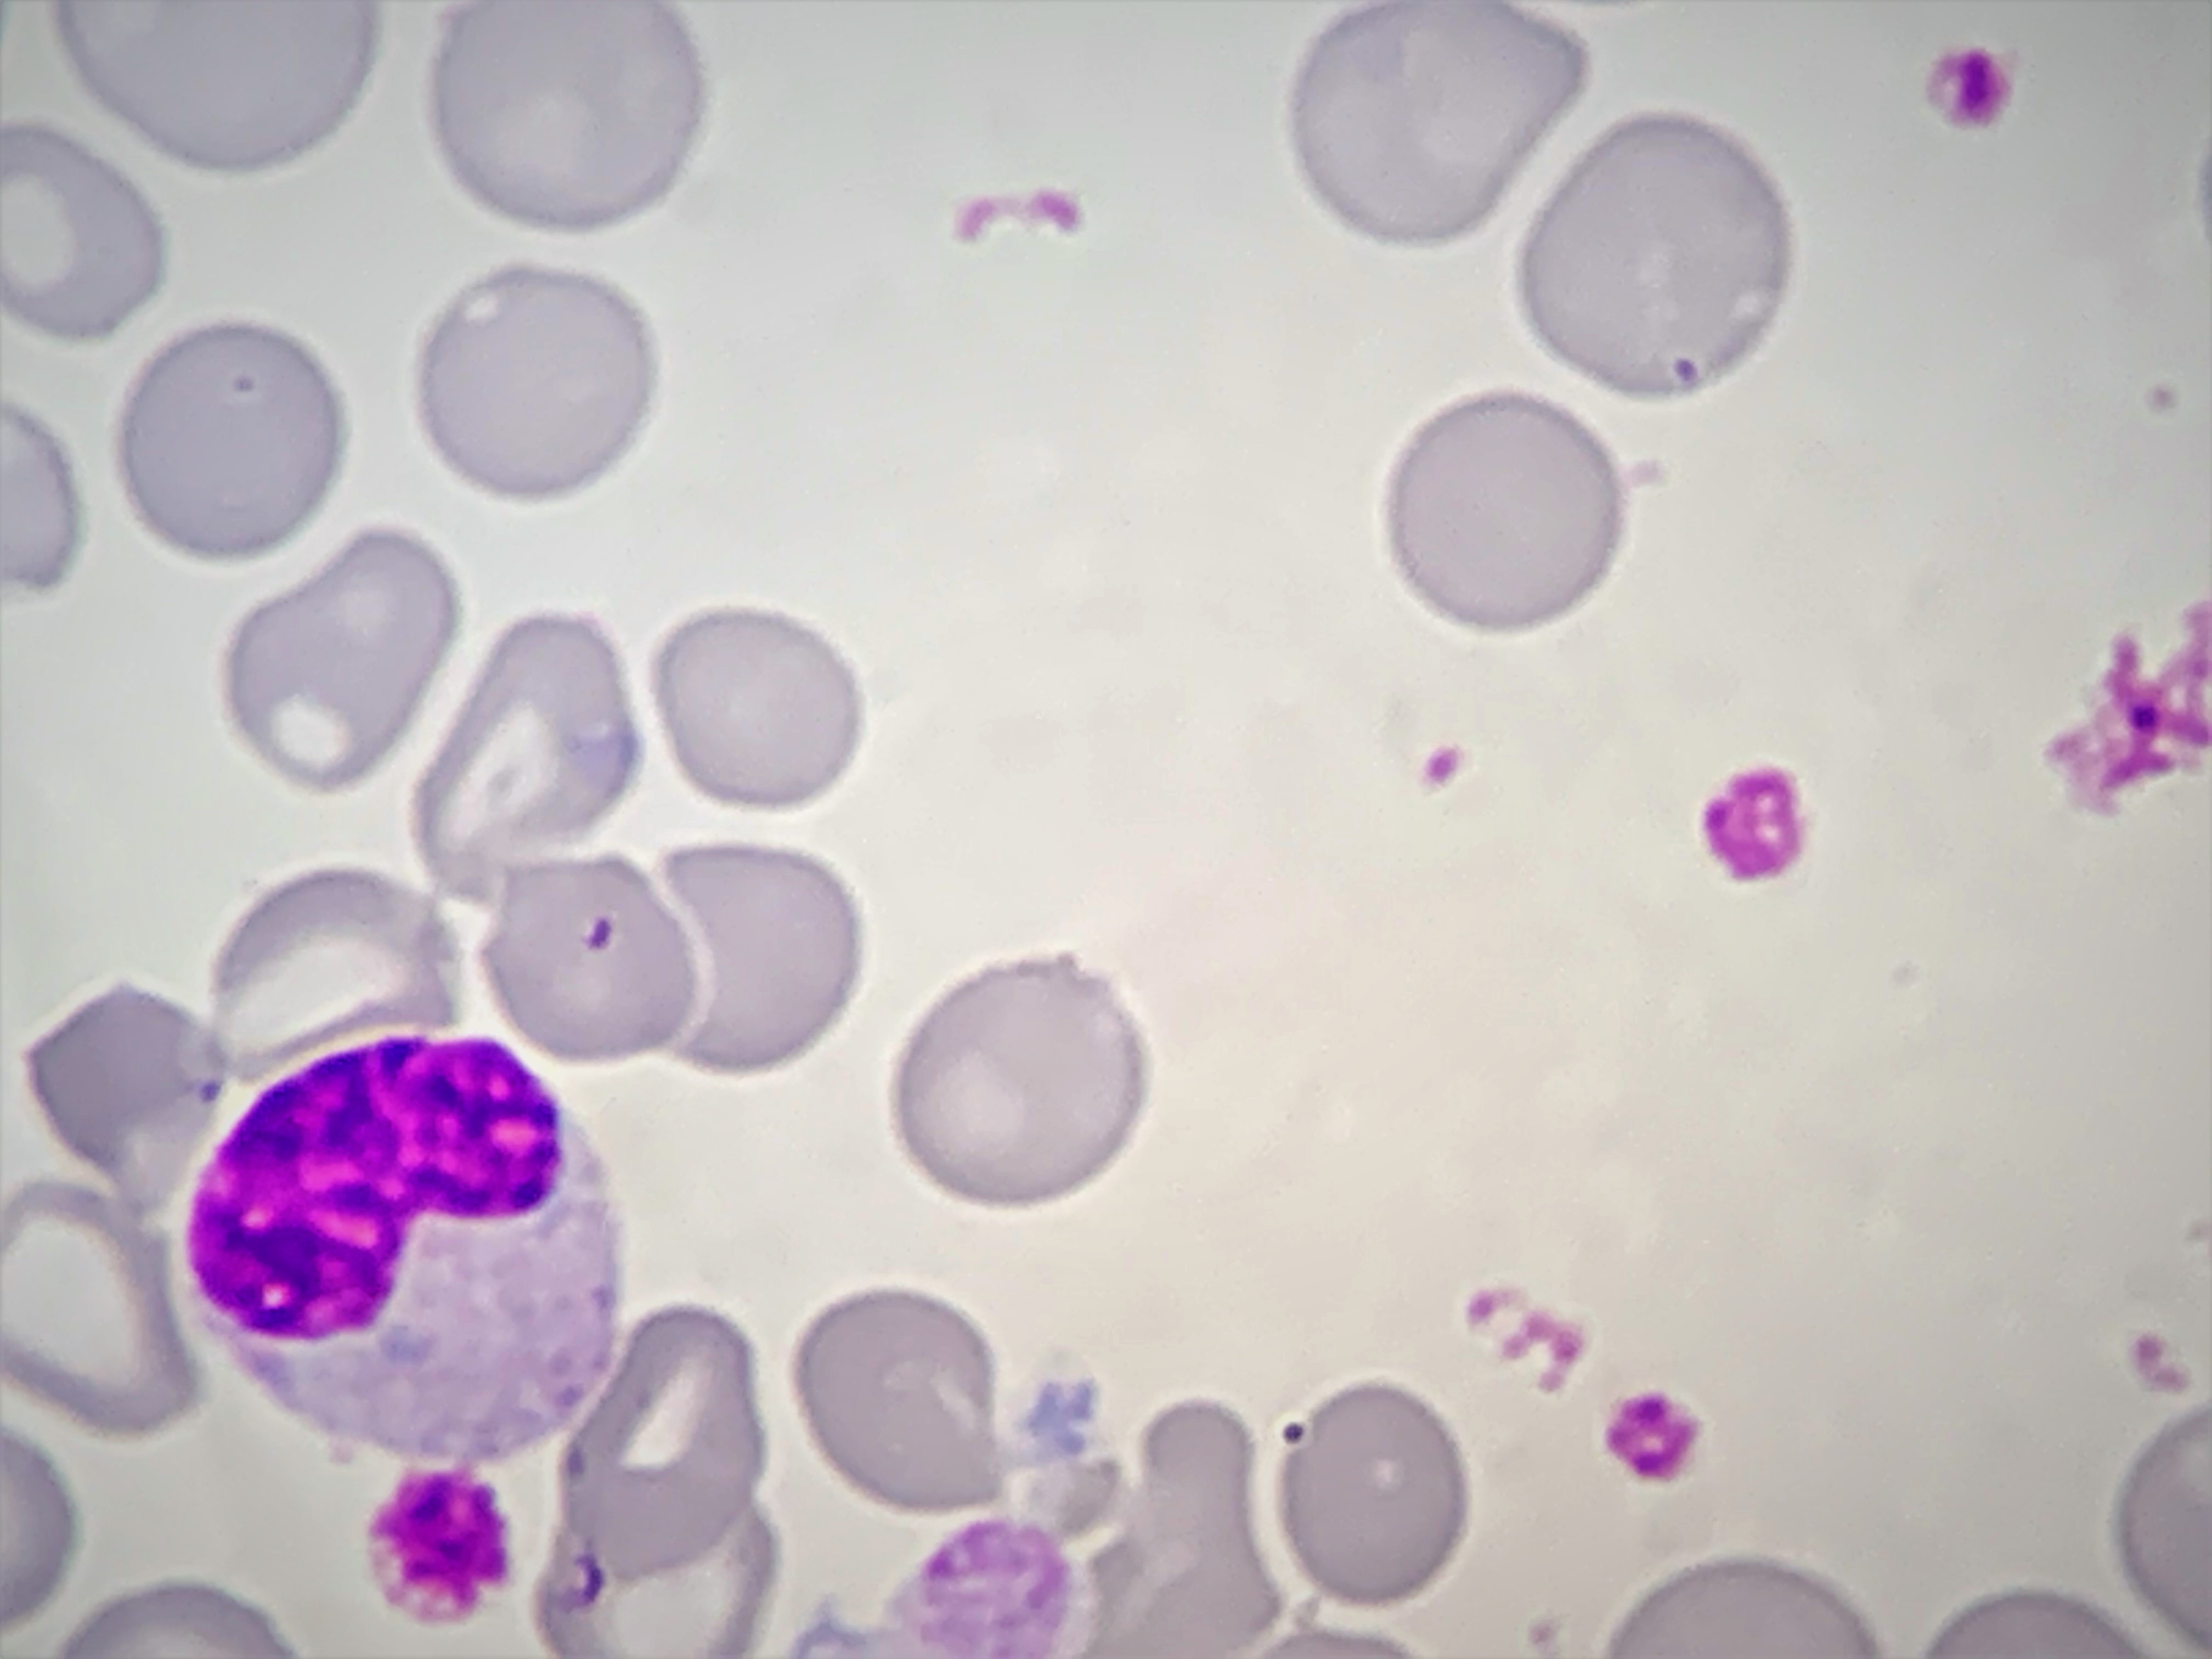
Cell type: METAMYELOCYTES